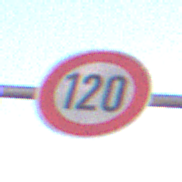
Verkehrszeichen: Geschwindigkeit120
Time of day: MorningAfternoon
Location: Outdoor (Nature)
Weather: Clear
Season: NotSpecified
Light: Natural